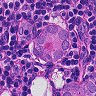
Metastatic tissue present: yes